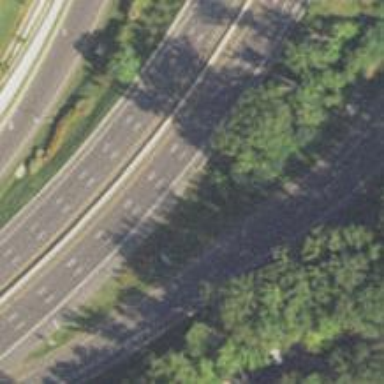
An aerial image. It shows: Motorway link.